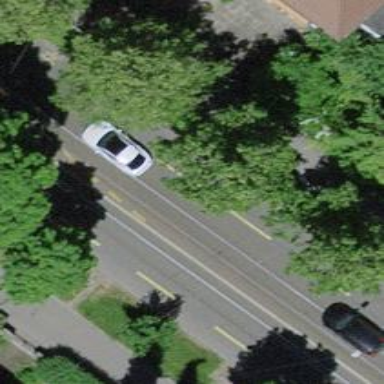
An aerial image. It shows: Tree-lined avenue.